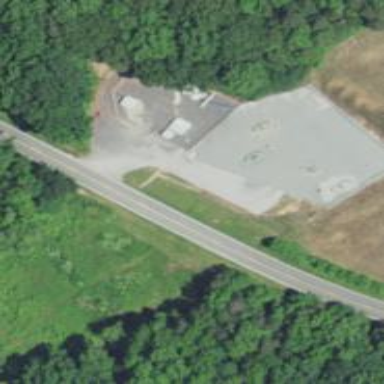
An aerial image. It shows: Valve group substation.